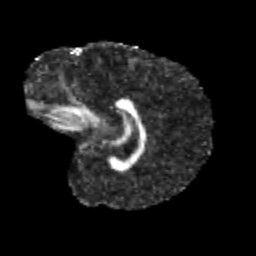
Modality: FA
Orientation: sagittal
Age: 11
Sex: male
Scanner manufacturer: siemens
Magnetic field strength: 3 T
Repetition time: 3.8 s
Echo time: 0.07 s